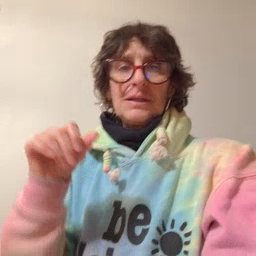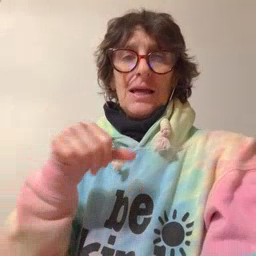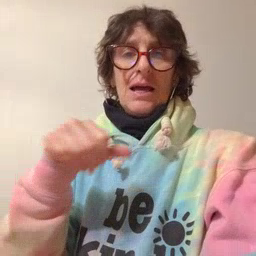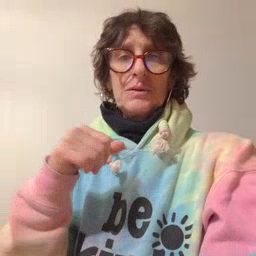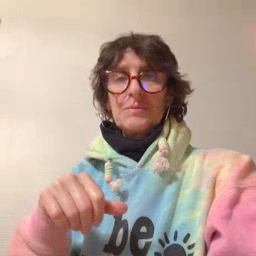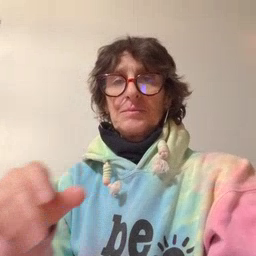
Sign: carrot